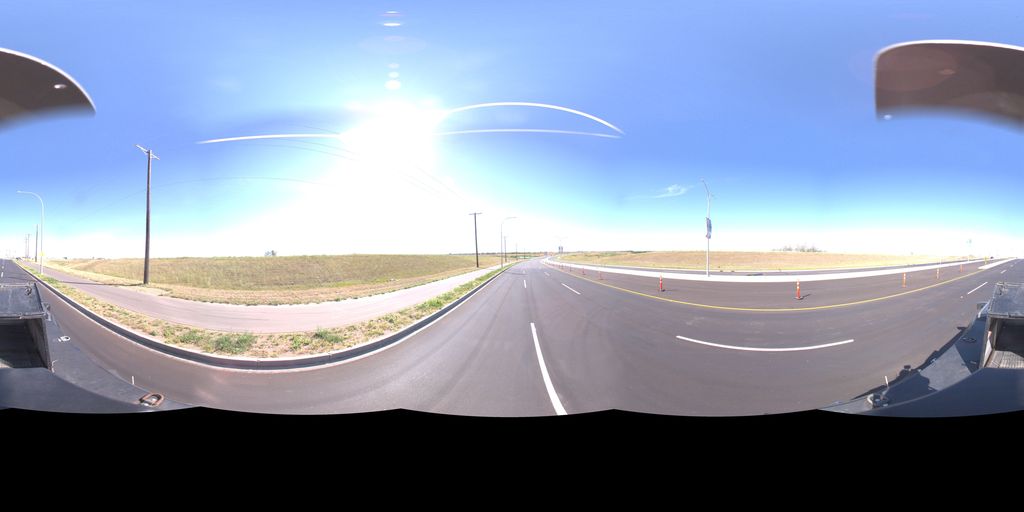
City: saskatoon